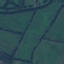
Land use / land cover: Pasture